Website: slack
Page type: stored-credit-cards
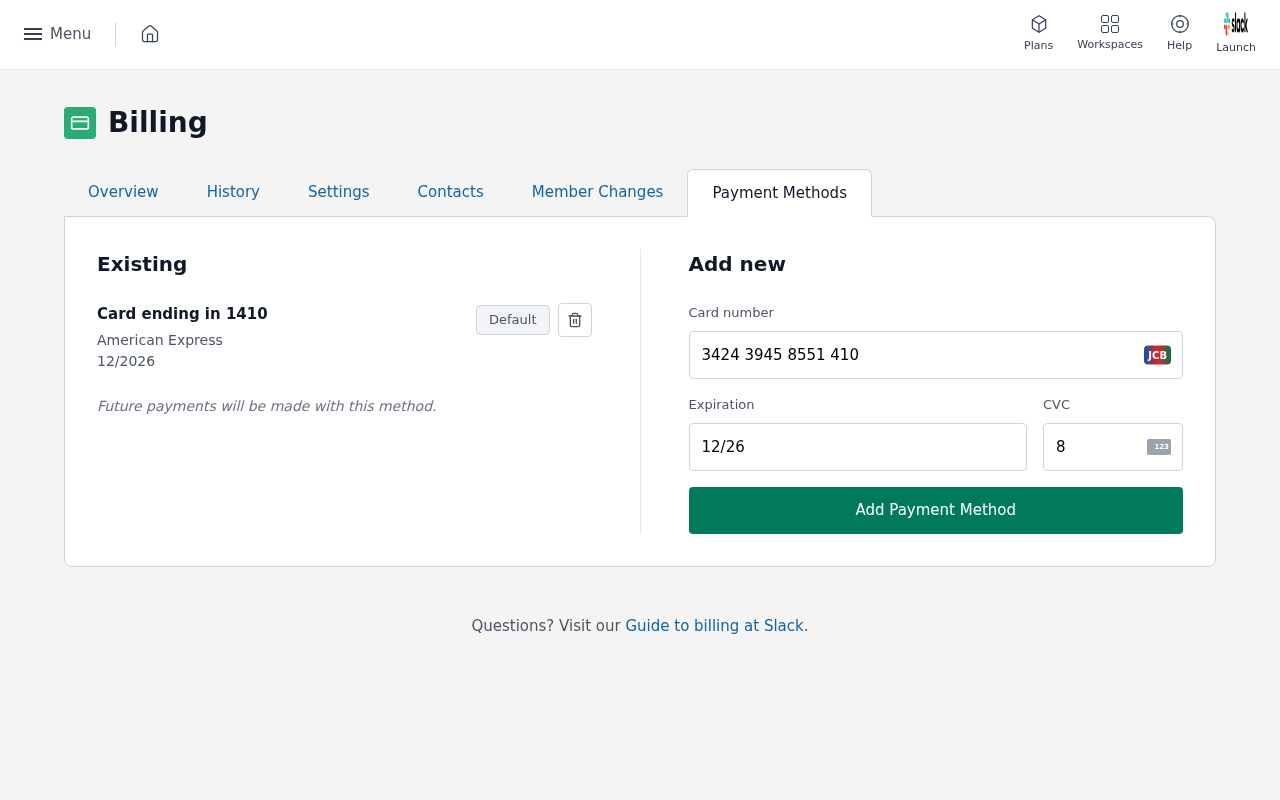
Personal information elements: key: PII_CARD_CVV
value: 8460
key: PII_CARD_EXPIRY
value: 12/2026
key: PII_CARD_EXPIRY
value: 12/26
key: PII_CARD_LAST4
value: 1410
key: PII_CARD_NUMBER
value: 3424 3945 8551 410
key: PII_CARD_TYPE
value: American Express